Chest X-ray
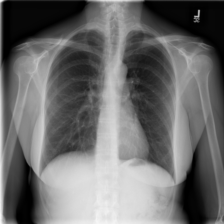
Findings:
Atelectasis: negative
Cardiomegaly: negative
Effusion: negative
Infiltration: negative
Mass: negative
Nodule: negative
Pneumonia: negative
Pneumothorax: negative
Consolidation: negative
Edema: negative
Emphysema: negative
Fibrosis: positive
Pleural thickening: negative
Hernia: negative